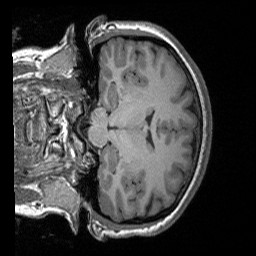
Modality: T1w
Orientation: coronal
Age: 22
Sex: female
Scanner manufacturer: siemens
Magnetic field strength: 3 T
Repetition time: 1.9 s
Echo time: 0.00252 s